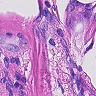
Metastatic tissue present: yes